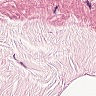
Metastatic tissue present: no